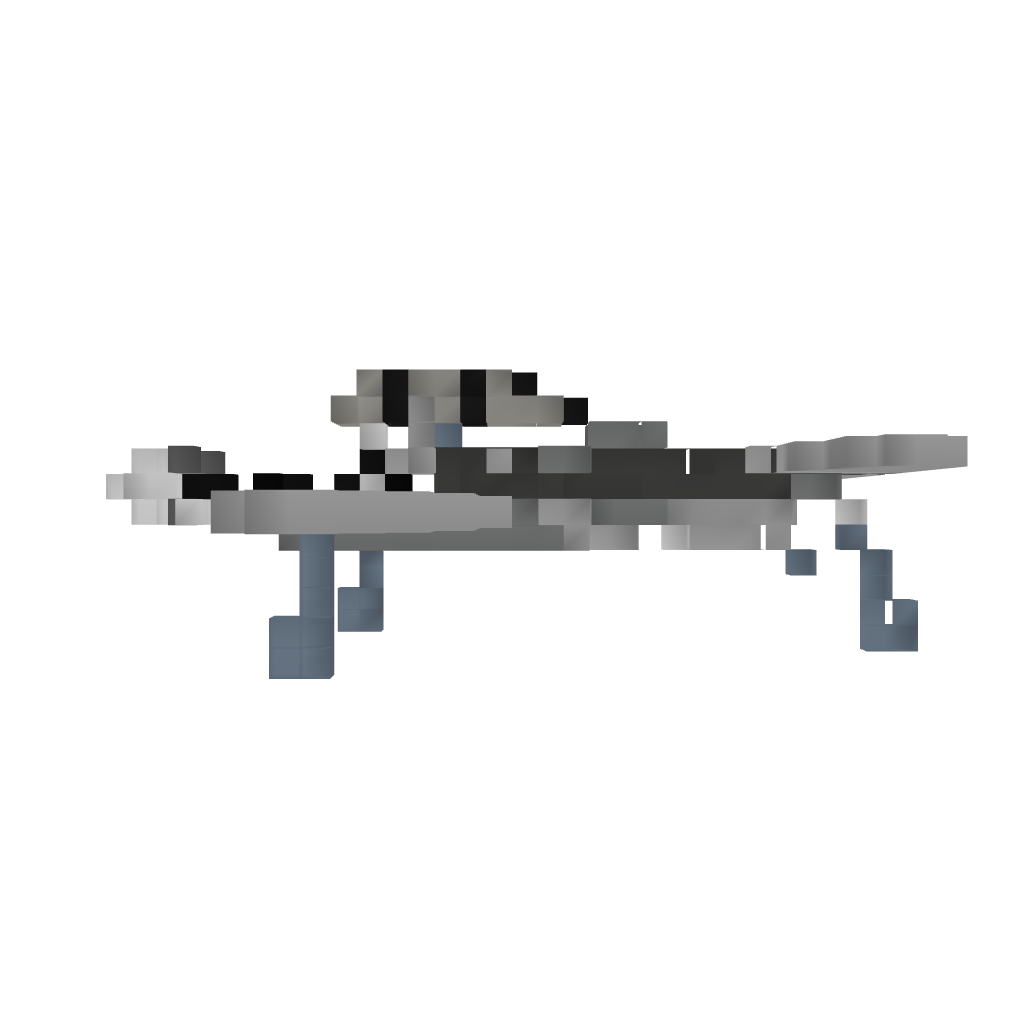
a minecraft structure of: Mitsubishi A6M